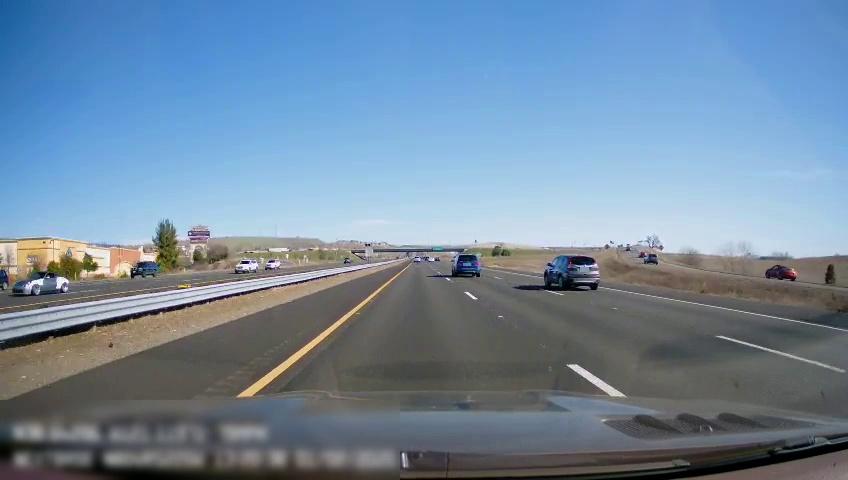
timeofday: Day
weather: Sunny
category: Drivable Space
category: Drivable Space
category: Vehicles | Car
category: Vehicles | SUV
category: Vehicles | Car
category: Vehicles | Car
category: Vehicles | SUV
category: Vehicles | SUV
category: Vehicles | Car
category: Vehicles | SUV
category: Vehicles | SUV
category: Vehicles | SUV
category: Drivable Space
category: Lanes | Opposite Lane
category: Lanes | Opposite Lane
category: Lanes | Current Lane
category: Lanes | Current Lane
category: Lanes | Alternate Lane
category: Lanes | Alternate Lane
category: Traffic | Signs